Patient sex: M
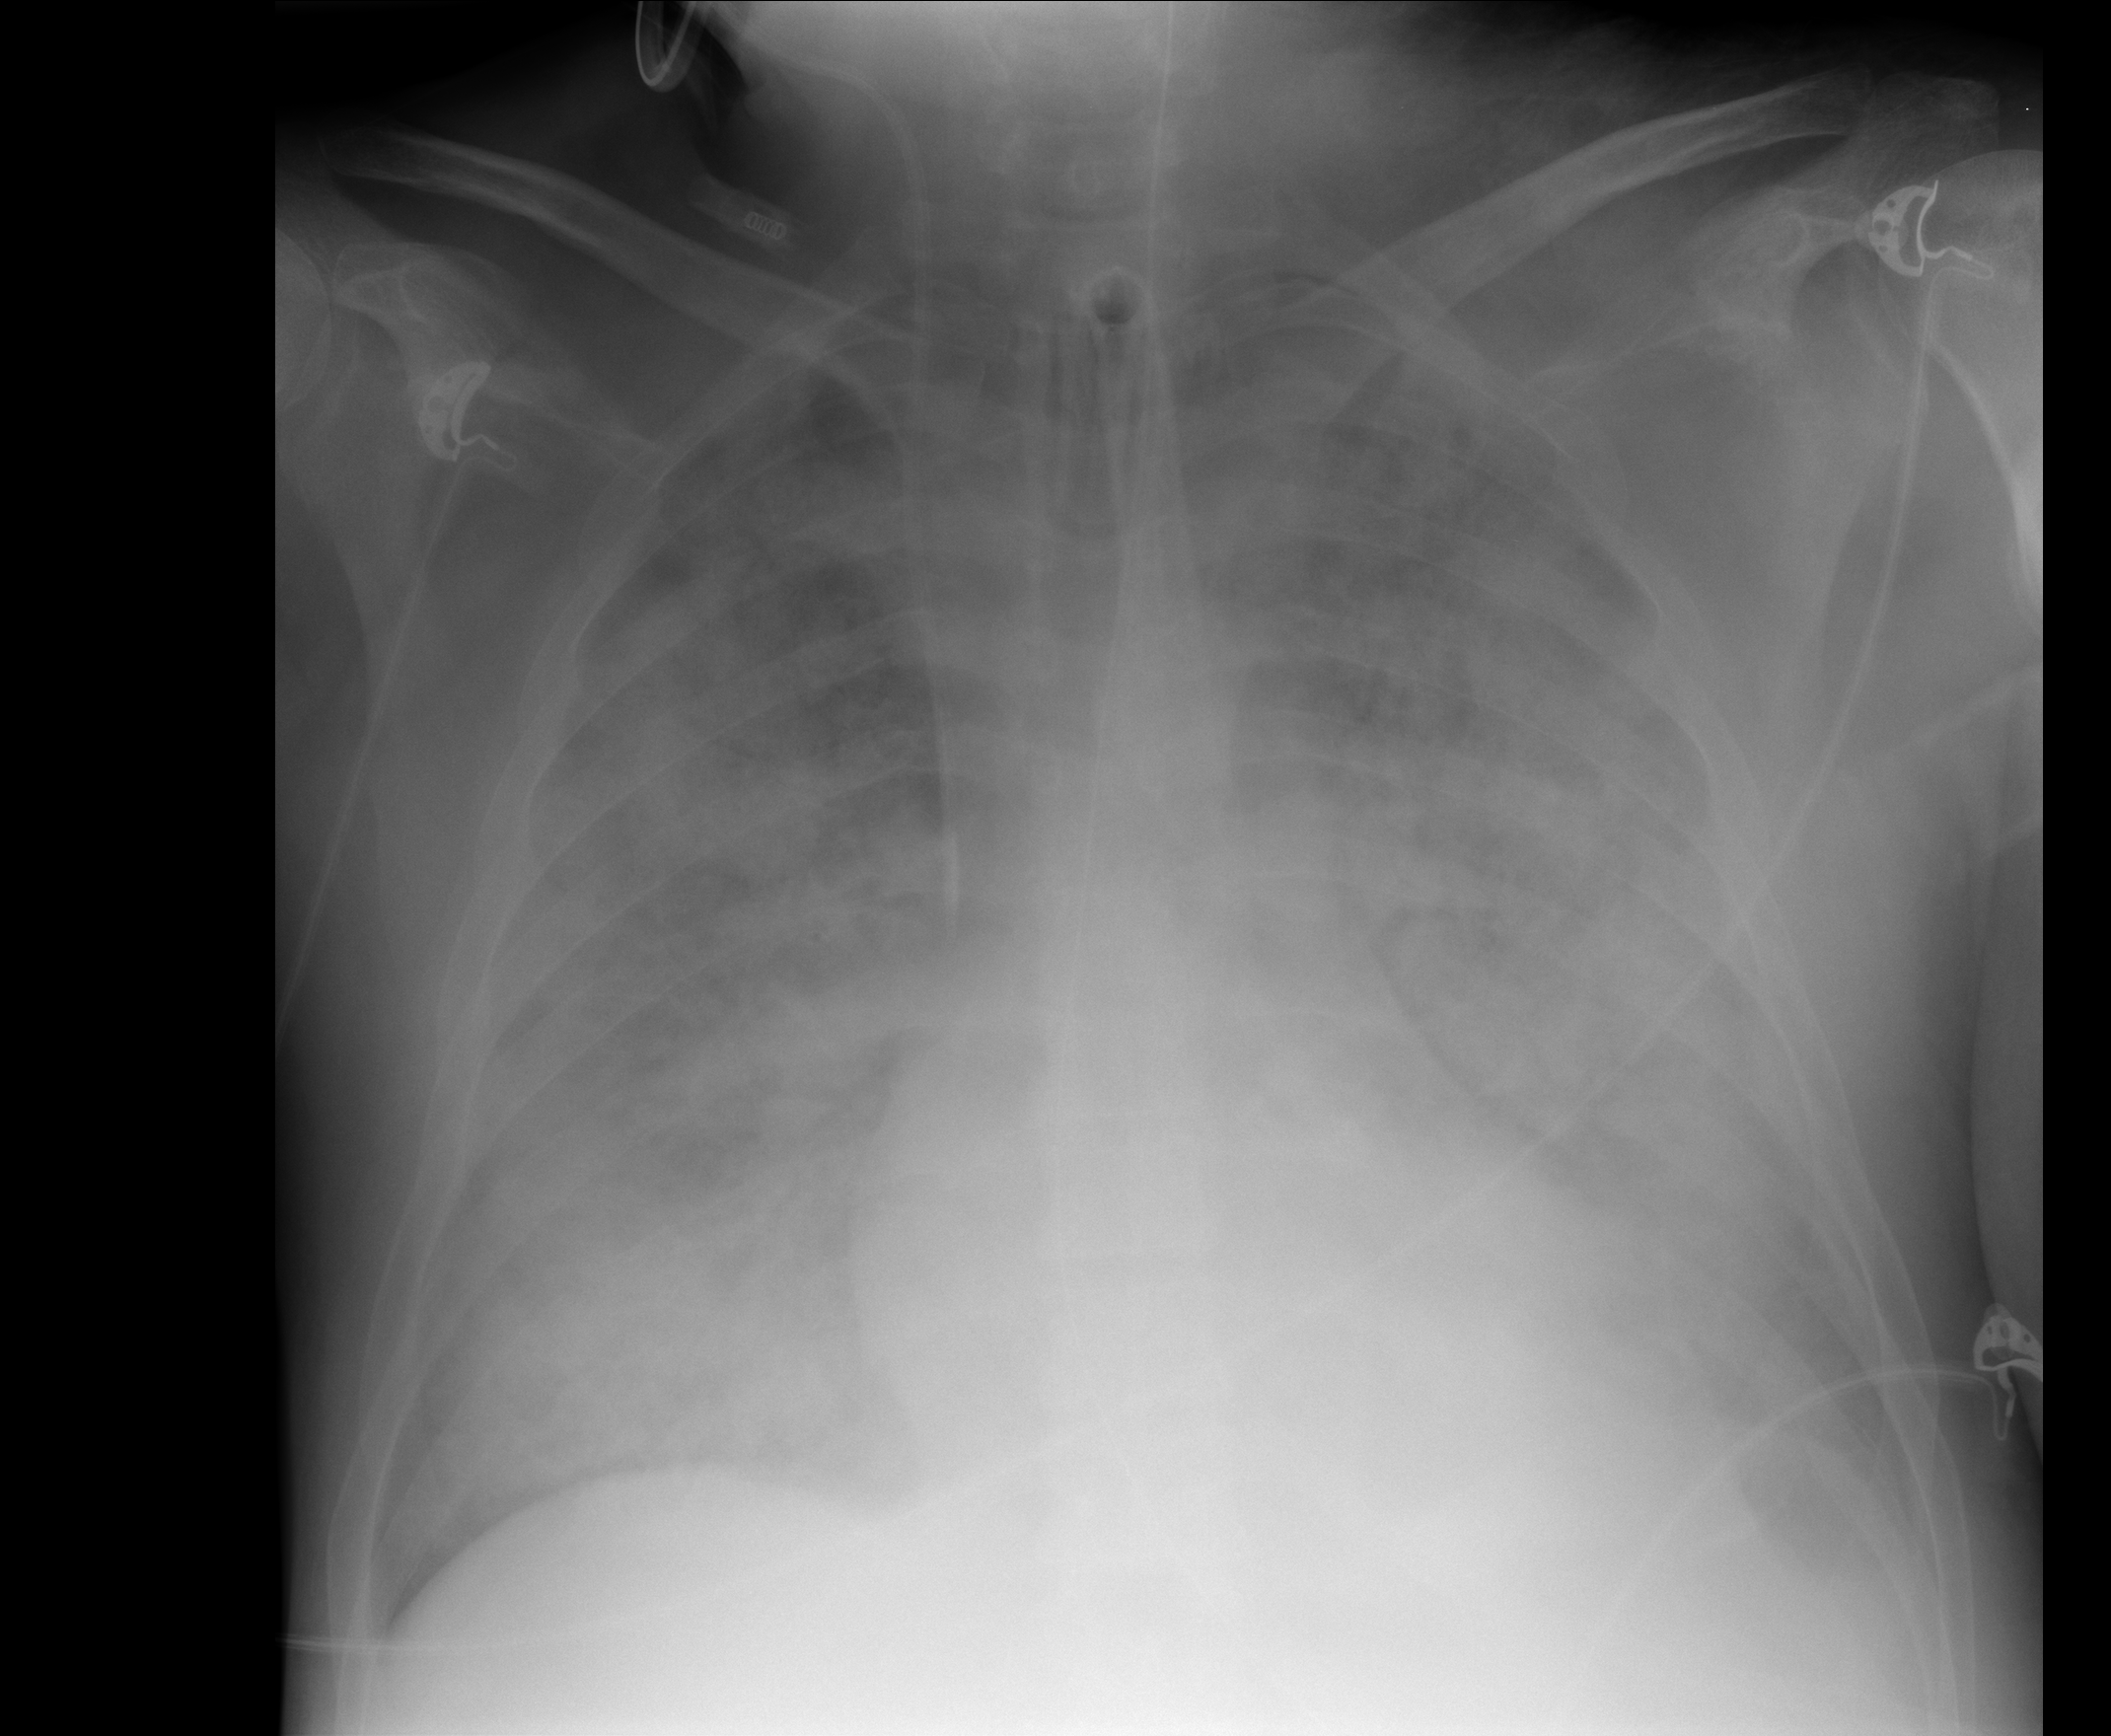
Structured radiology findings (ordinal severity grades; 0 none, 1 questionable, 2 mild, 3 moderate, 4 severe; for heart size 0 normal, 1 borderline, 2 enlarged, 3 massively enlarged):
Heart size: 0
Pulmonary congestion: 2
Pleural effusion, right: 2
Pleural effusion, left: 2
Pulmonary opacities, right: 4
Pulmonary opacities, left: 4
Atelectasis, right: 3
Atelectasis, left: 3